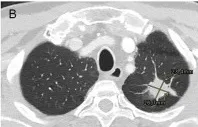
Clinical imaging. For clinical case 1, the CT scan shows a progressive size reduction of primary tumor localized in the left superior lobe.
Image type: radiology (ct)